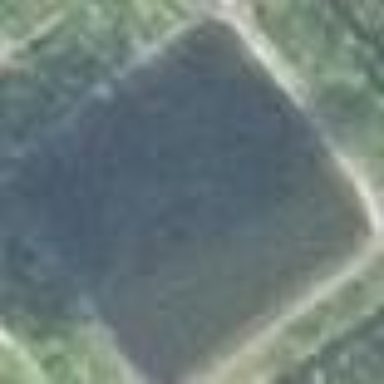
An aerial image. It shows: Peaceful pond surrounded by nature.